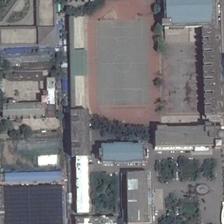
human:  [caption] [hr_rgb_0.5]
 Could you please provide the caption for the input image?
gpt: some buildings and some green trees are around a playground .

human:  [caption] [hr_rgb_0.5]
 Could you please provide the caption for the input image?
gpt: a huge playground is accompanying by several small fields .

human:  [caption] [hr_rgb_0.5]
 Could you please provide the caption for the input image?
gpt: a playground is surroundededed by some buildings and green trees .

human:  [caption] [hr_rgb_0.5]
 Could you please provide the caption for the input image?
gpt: a large rectangular basketball court and near by a grey road .

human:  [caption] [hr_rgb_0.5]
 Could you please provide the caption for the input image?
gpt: a large playground is surrounded by many trees and houses .